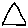
Label: triangle